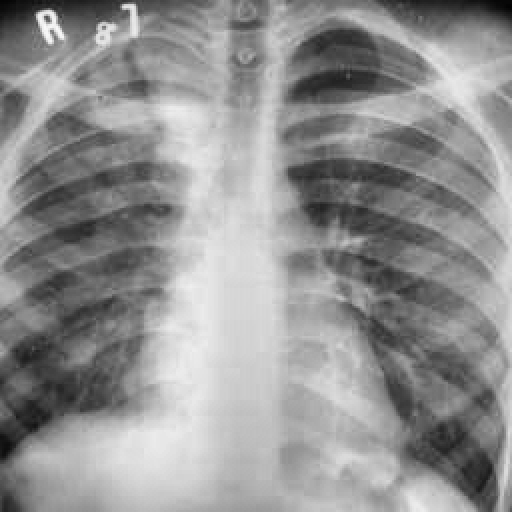
Finding: TUBERCULOSIS